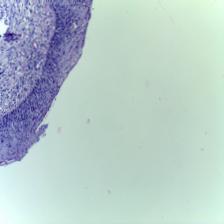
Diagnosis: Normal